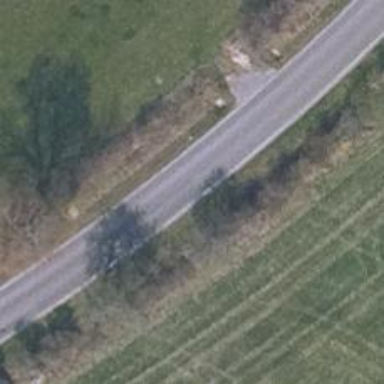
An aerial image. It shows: Tertiary road.